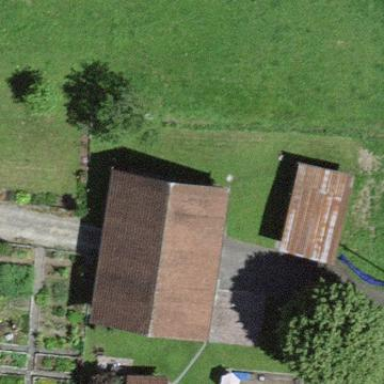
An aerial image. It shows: Barn.